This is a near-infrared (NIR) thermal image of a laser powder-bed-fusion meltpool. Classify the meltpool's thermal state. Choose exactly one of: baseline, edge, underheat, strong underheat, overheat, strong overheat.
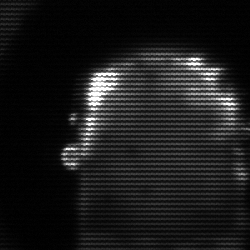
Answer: baseline